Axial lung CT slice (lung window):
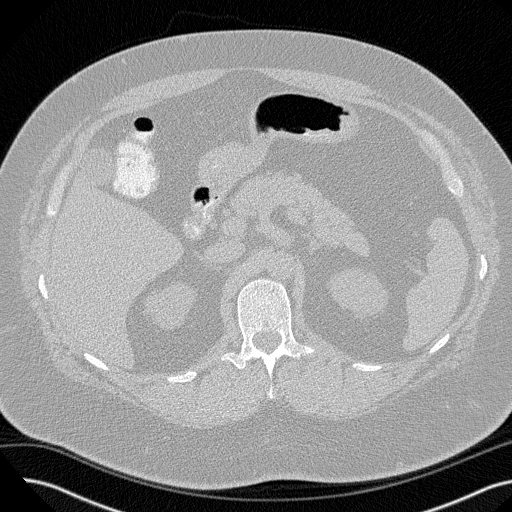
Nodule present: no